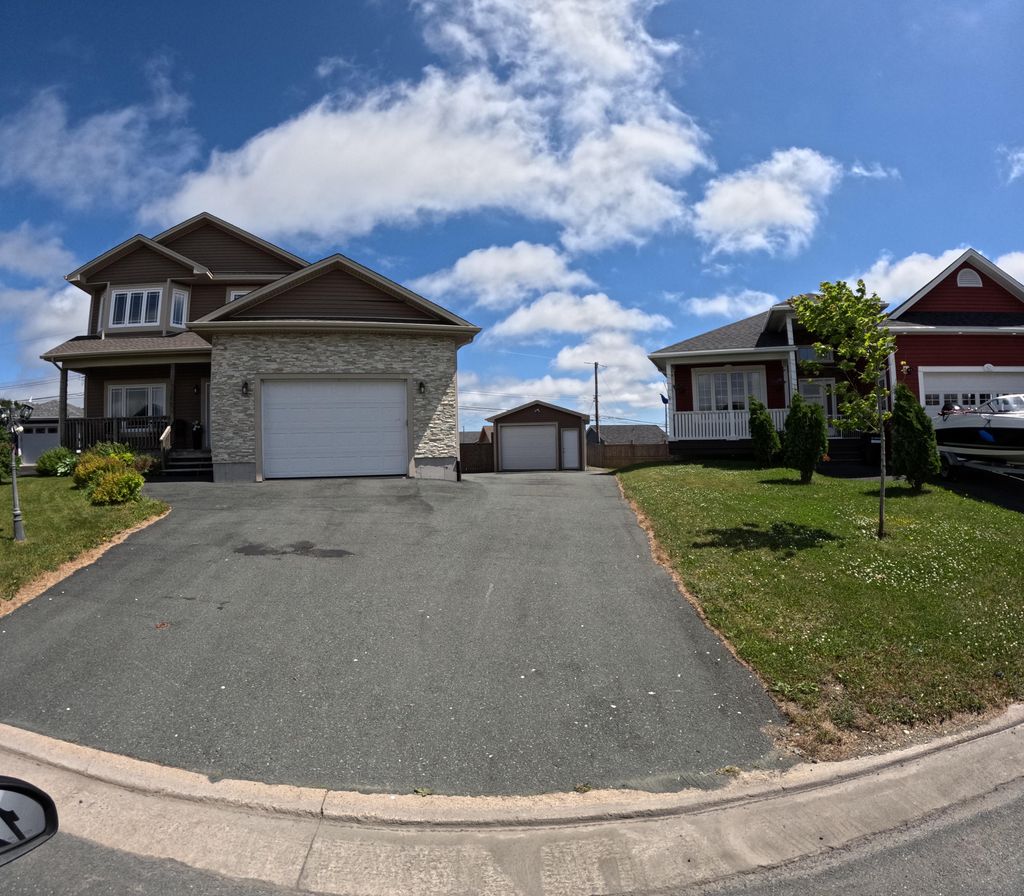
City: st_johns